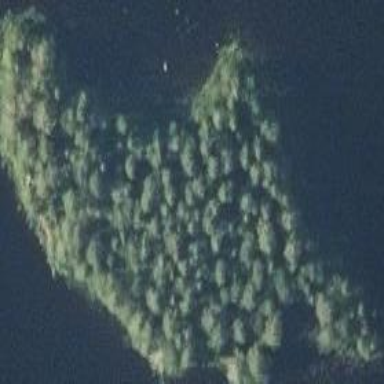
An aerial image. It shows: Islet within national park designated as nature reserve.